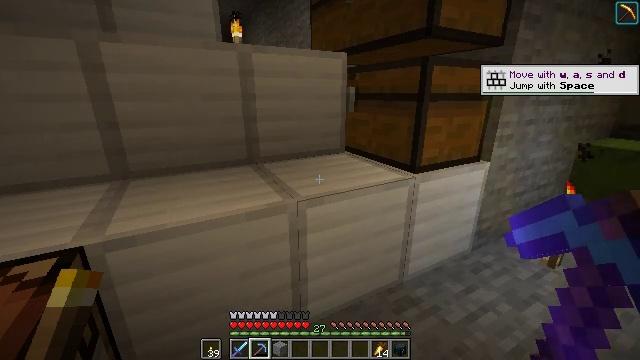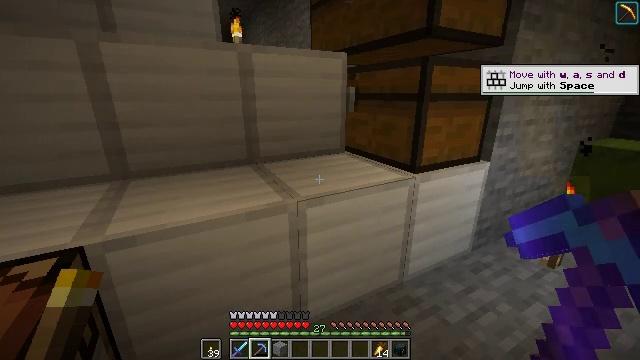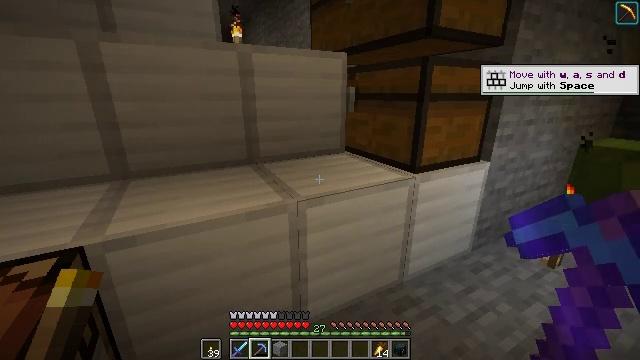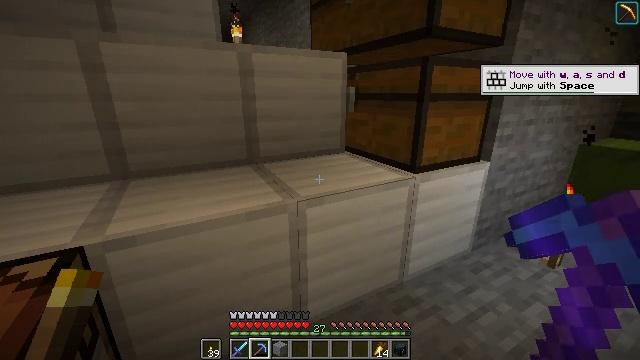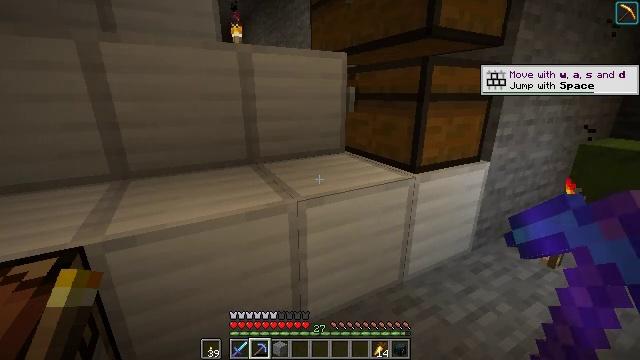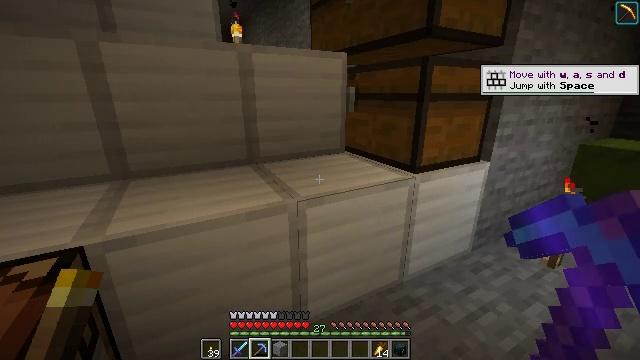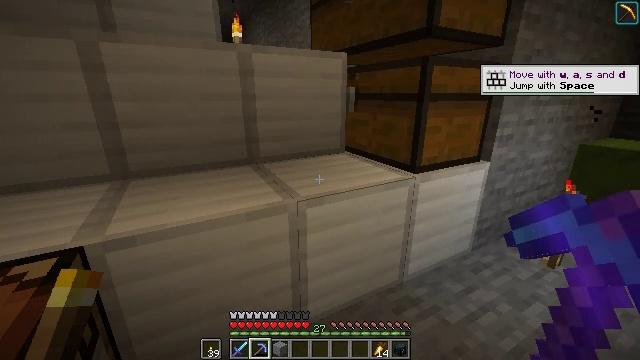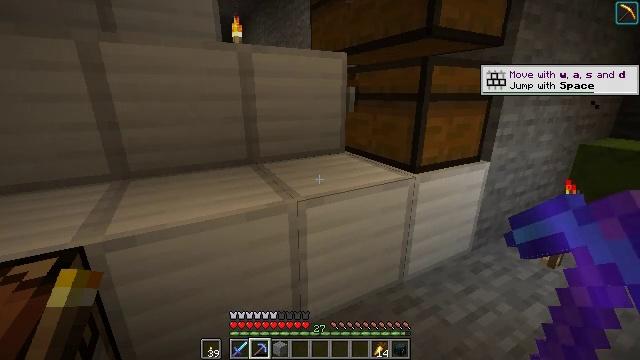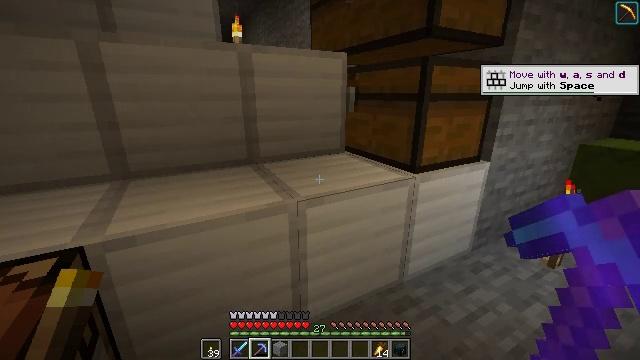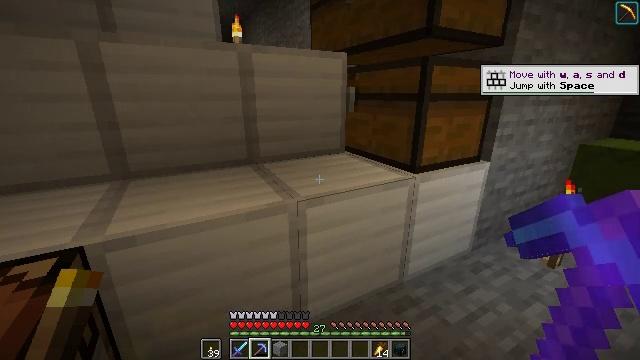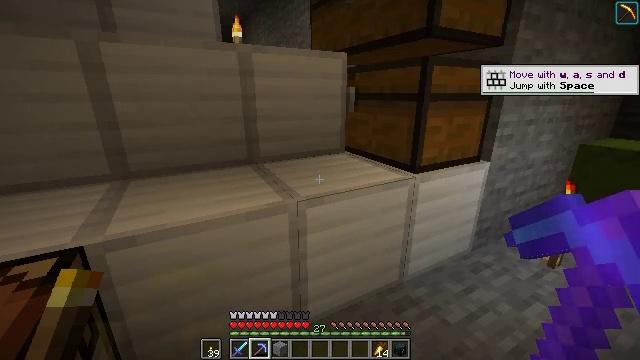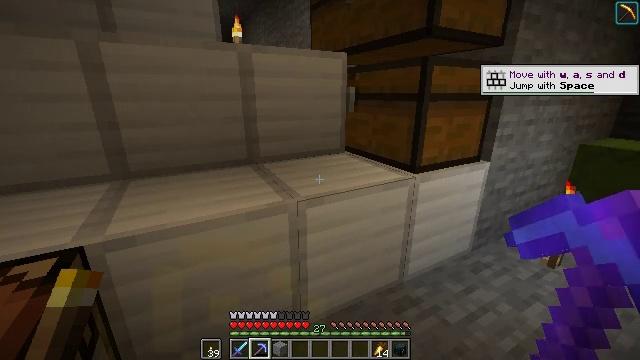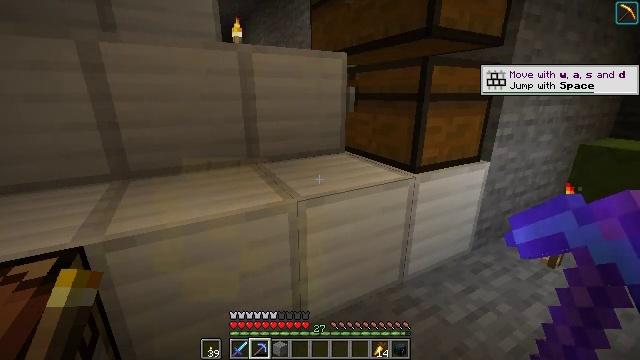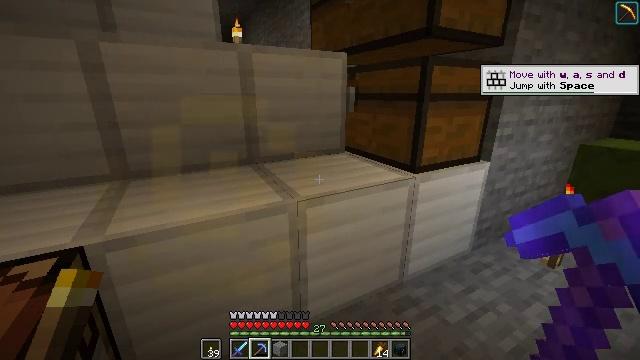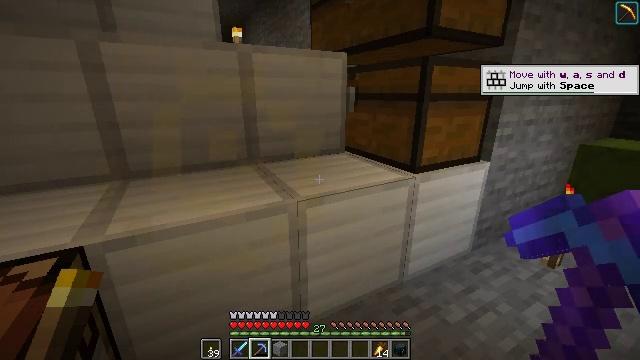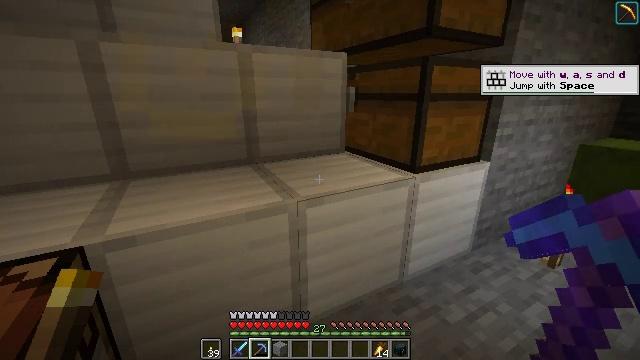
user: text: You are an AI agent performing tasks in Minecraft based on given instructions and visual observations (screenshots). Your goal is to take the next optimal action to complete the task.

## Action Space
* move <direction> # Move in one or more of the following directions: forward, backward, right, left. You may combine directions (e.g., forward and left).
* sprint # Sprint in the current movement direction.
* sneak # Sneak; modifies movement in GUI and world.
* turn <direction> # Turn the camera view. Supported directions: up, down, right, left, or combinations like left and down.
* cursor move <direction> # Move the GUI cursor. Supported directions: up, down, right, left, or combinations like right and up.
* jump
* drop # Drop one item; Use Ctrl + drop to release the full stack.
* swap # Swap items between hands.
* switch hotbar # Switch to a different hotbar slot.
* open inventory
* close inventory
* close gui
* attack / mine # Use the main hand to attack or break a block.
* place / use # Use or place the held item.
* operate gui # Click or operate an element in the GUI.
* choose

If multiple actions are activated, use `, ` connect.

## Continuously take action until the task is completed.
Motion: motion action
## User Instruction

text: Hunt mobs.
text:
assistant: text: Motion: no_op
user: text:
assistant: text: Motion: no_op
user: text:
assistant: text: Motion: no_op
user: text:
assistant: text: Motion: no_op
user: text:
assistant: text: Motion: no_op
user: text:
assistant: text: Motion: no_op
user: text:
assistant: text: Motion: no_op
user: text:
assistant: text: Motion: no_op
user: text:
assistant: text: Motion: no_op
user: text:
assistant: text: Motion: no_op
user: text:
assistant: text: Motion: no_op
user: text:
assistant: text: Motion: no_op
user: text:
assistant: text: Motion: no_op
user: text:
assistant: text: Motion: no_op
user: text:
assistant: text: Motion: no_op
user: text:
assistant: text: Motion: no_op
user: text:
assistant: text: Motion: no_op
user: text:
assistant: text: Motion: no_op
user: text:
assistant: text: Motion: no_op
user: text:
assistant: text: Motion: no_op
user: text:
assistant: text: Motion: no_op
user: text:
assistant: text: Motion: no_op
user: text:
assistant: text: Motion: no_op
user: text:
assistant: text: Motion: no_op
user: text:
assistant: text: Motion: no_op
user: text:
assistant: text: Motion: no_op
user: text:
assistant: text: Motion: no_op
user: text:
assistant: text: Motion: no_op
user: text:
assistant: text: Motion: no_op
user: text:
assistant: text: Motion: no_op